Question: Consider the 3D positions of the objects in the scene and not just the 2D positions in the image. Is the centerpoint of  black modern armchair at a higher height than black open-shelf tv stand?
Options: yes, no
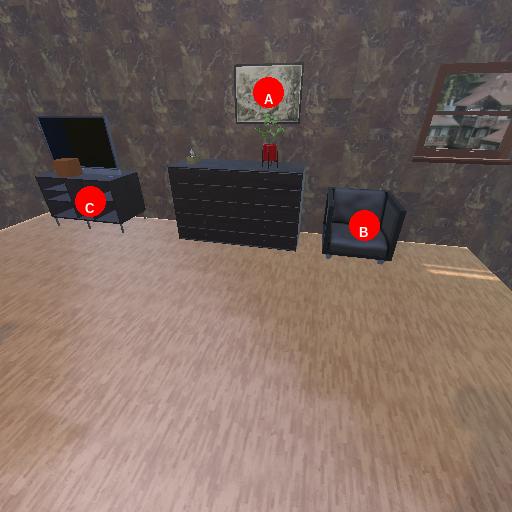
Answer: yes